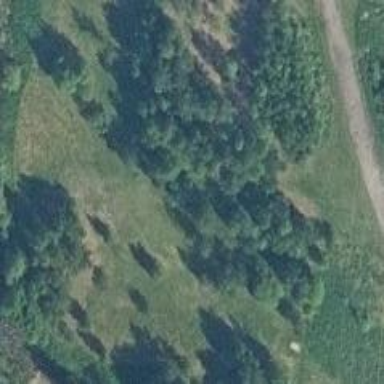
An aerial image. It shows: Disc golf tee.